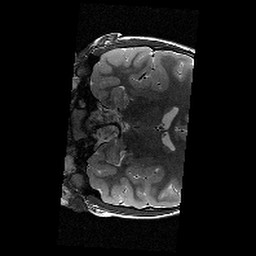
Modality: T2w
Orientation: coronal
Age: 9
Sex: female
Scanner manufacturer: siemens
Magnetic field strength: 3 T
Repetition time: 9.23 s
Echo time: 0.067 s